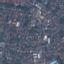
Land use / land cover: Residential